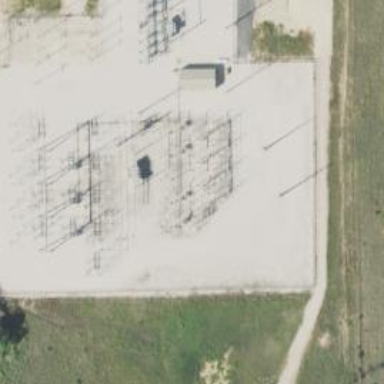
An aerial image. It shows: Power tower.